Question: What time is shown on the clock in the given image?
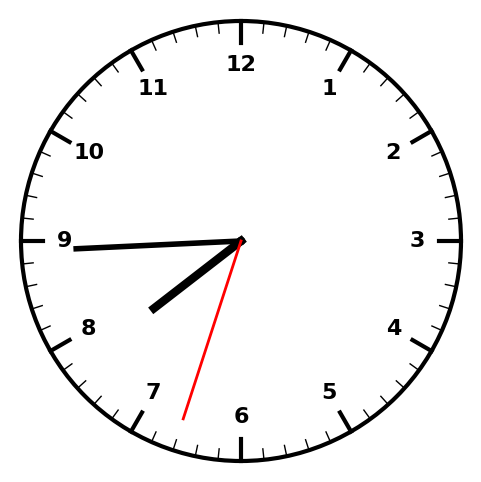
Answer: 07:44:33